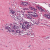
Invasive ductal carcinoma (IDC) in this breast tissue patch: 0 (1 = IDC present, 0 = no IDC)